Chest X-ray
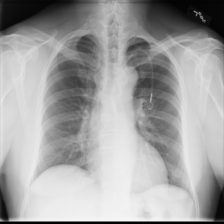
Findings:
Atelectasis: positive
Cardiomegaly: negative
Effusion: negative
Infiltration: negative
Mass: negative
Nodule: negative
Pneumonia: negative
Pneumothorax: negative
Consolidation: negative
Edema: negative
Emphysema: negative
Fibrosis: negative
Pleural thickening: negative
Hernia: negative